Chest X-ray:
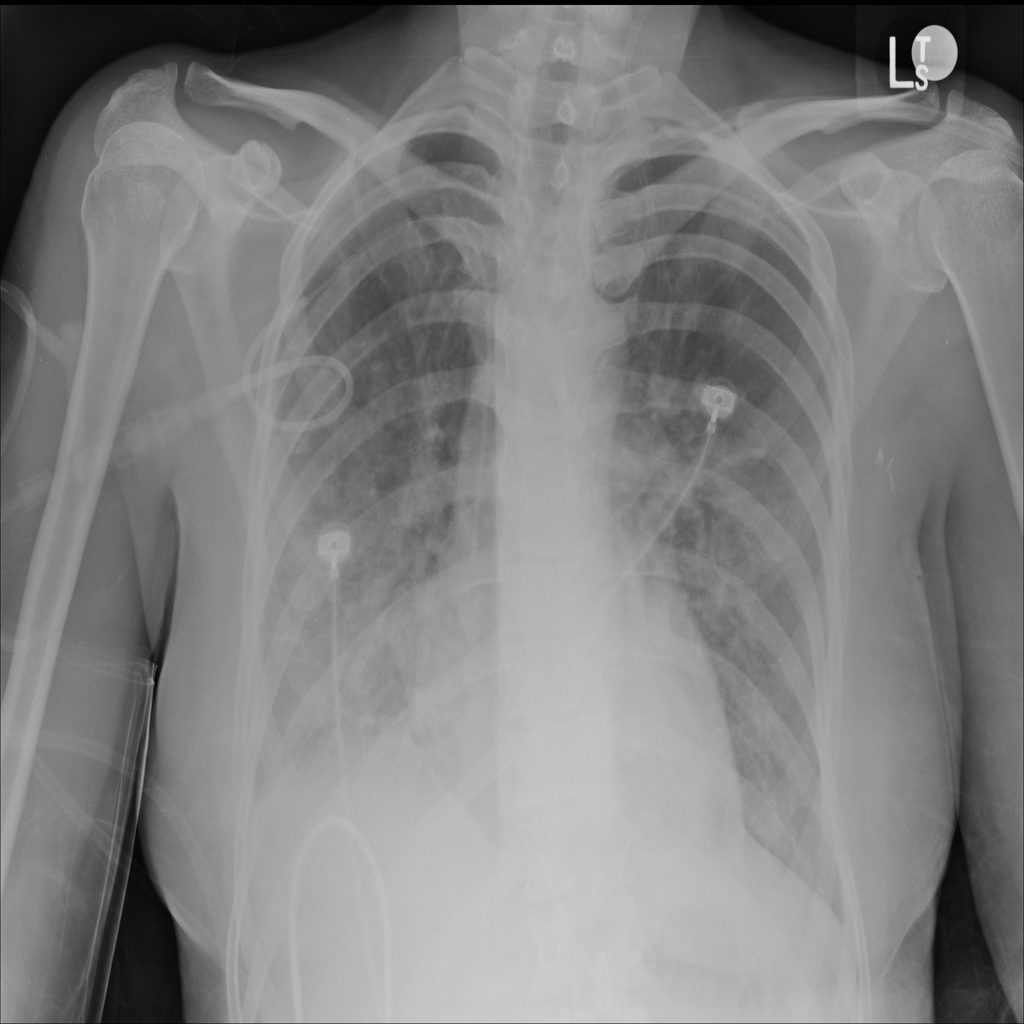
Findings: Consolidation, Effusion
No abnormal finding: no